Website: bh-photo
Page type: address-validator
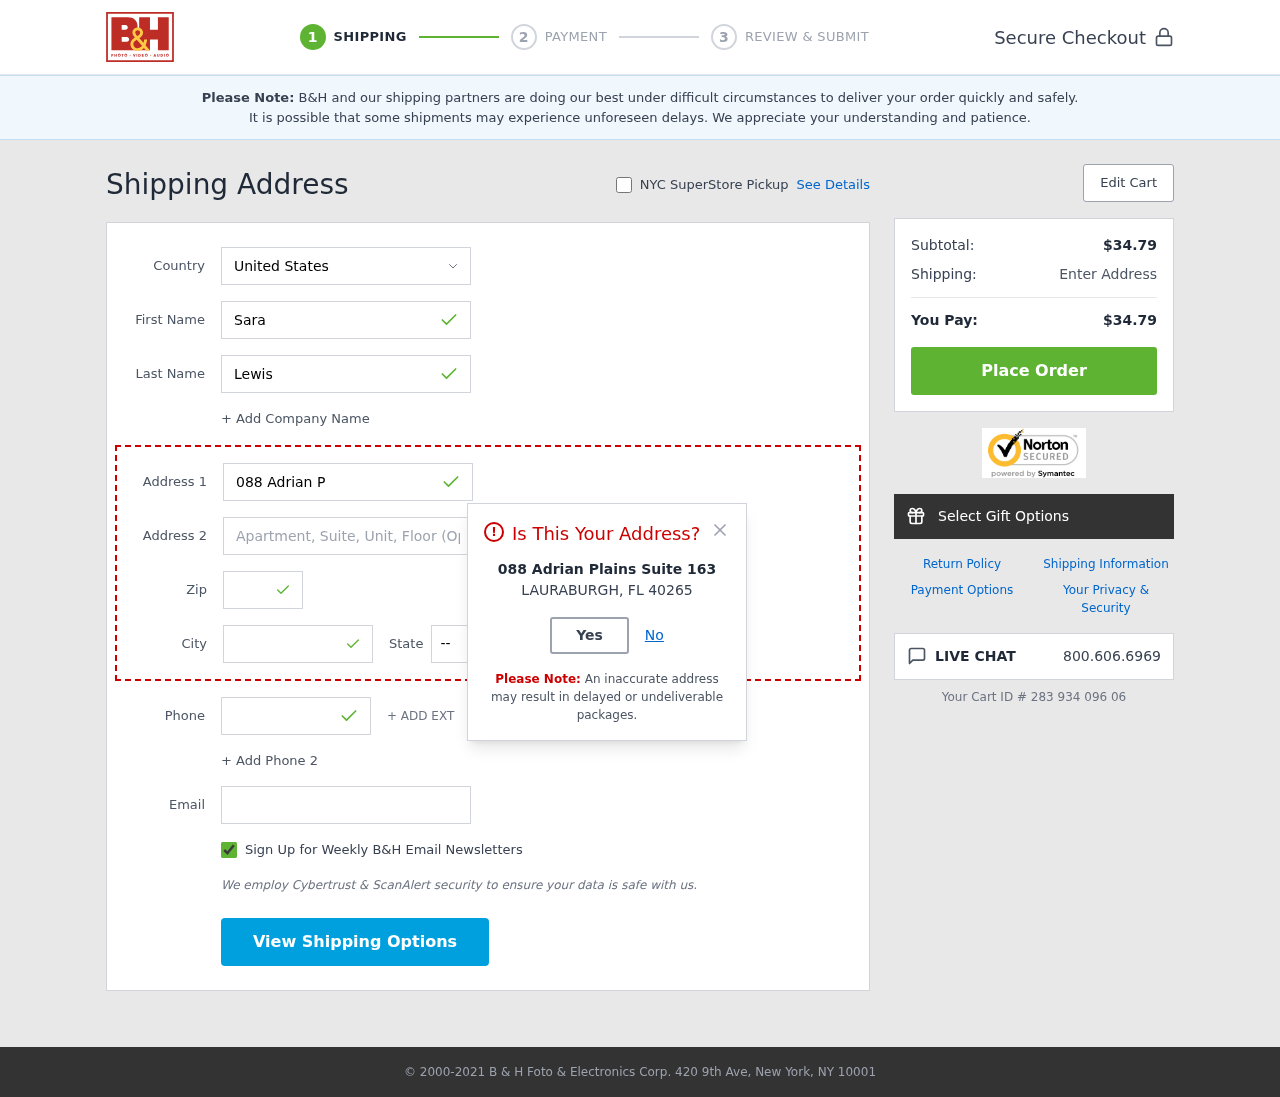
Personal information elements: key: PII_CITY
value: Lauraburgh
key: PII_COUNTRY
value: United States
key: PII_EMAIL
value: sara_lewis@hotmail.com
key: PII_FIRSTNAME
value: Sara
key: PII_LASTNAME
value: Lewis
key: PII_PHONE
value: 5615332647
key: PII_POSTCODE
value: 40265
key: PII_STATE_ABBR
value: FL
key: PII_STREET
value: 088 Adrian Plains Suite 163
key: PII_CITY_MODAL
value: LAURABURGH
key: PII_POSTCODE_FULL
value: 40265
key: PII_POSTCODE_NUMERIC
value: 40265
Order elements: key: ORDER_SUBTOTAL
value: $34.79
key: ORDER_TOTAL
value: $34.79
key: ORDER_ID
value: Your Cart ID # 283 934 096 06